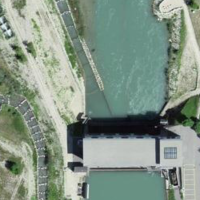
EUNIS habitat code: 15
Species observed at this site:
Anser anser